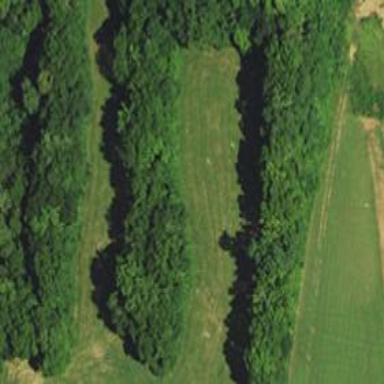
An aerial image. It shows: Disc golf hole.